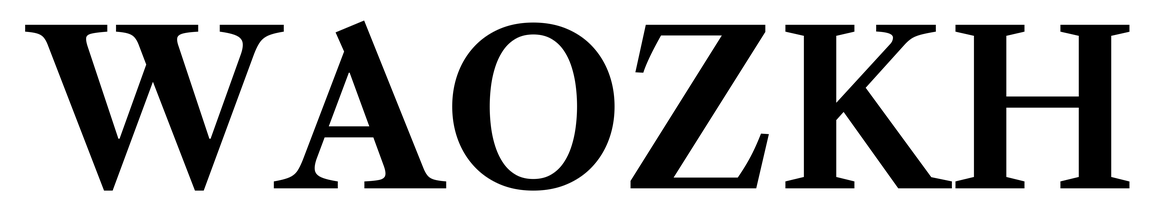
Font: LibreCaslonText_SemiBold